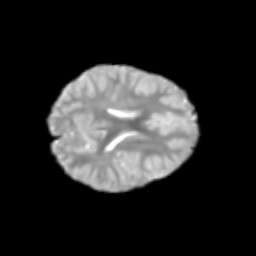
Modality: T2w
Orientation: axial
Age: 6
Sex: male
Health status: healthy